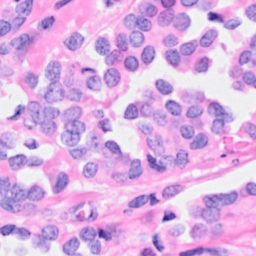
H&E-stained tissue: Breast